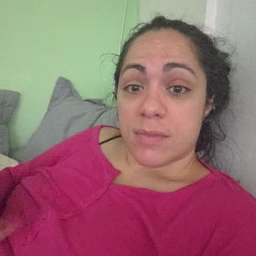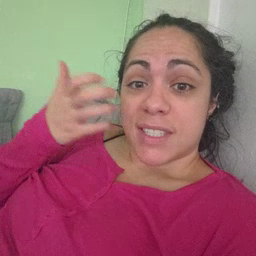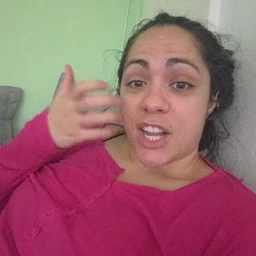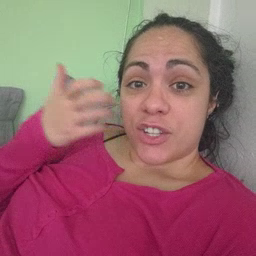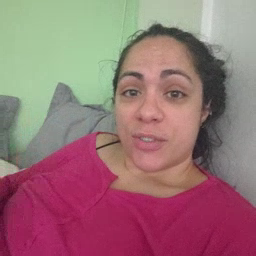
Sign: tiger